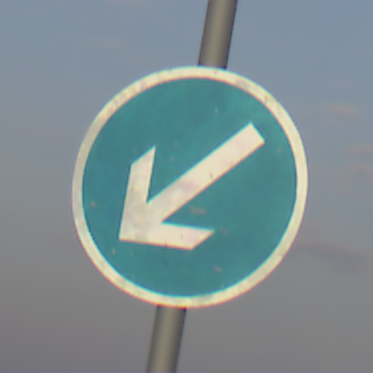
Verkehrszeichen: VorgeschriebeneVorbeifahrtLinks
Umgebung: Outdoor, Nature
Tageszeit: SunriseSunset
Wetter: PartlyCloudy
Licht: Natural
Jahreszeit: NotSpecified
Kontrast: HighContrast